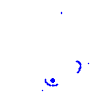
Particle: proton